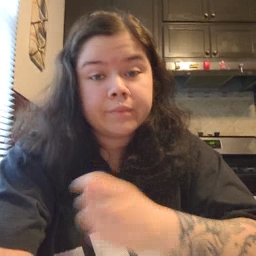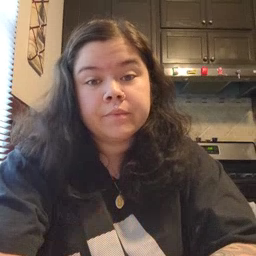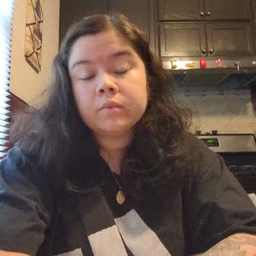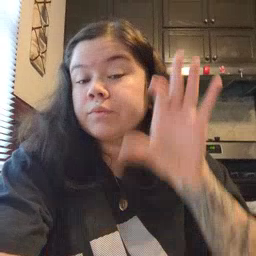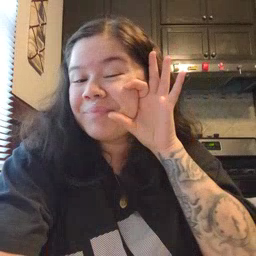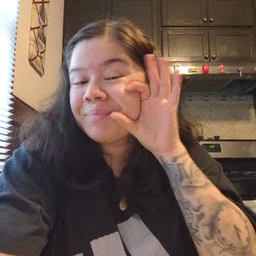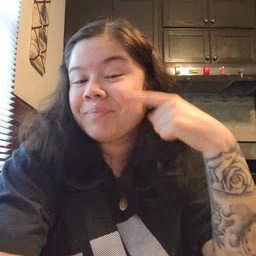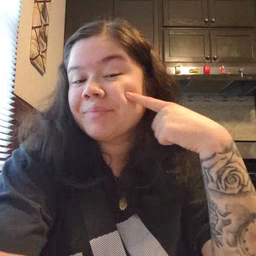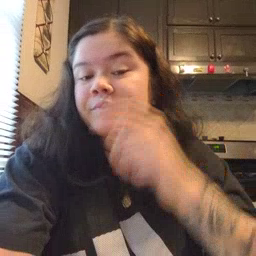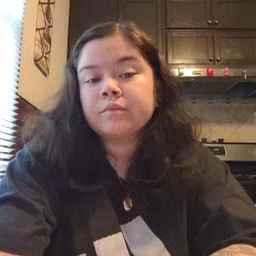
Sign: cheek